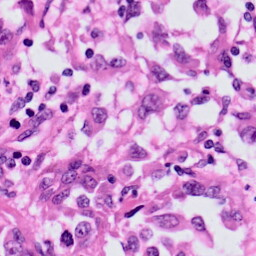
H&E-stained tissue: Skin